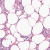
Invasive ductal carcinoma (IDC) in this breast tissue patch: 0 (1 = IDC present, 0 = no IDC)